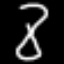
Label: hourglass